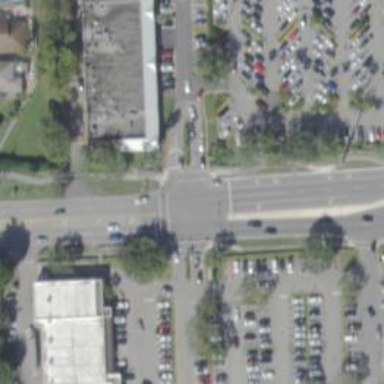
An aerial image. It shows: Asphalt footway with uncontrolled crossing. The crossing has lines markings.